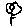
Label: flower